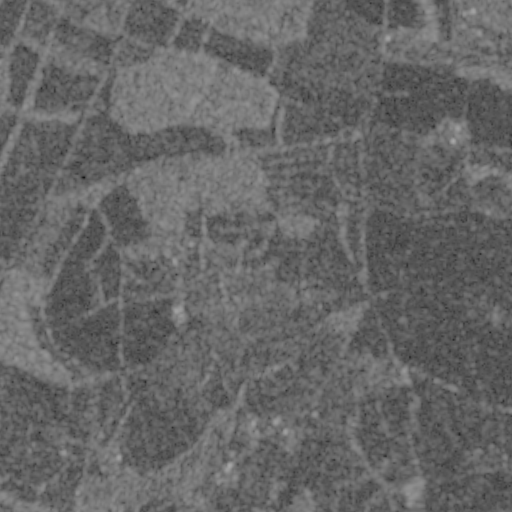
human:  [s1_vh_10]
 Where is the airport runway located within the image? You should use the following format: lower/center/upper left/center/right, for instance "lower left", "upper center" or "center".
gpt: The airport runway is located in the center right of the image.
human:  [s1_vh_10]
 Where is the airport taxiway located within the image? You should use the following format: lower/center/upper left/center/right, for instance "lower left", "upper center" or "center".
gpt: The airport taxiway is located in the center right of the image.
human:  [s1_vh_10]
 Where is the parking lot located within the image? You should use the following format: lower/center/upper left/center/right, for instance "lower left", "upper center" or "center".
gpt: The parking lot is located in the lower left of the image.
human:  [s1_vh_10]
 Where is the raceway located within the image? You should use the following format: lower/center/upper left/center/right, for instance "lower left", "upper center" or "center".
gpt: The raceway is located in the lower right of the image.
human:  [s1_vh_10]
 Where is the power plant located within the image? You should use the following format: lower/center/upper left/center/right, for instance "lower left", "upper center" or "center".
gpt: There is no power plant in the image.

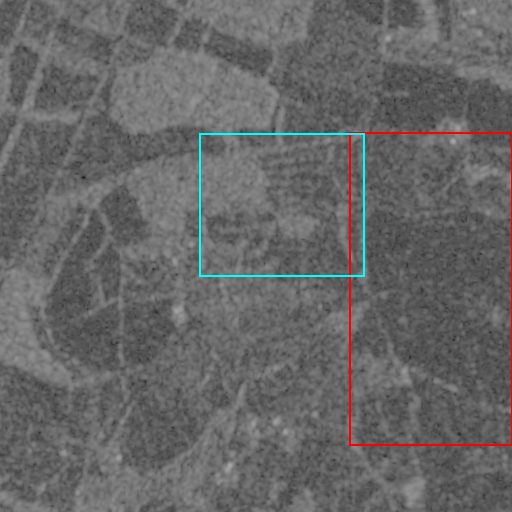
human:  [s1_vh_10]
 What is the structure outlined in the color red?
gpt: The structure outlined in red is a crop field.
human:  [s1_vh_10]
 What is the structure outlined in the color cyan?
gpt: The structure outlined in cyan is a park.
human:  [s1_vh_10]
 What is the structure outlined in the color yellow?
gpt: There is no yellow outline.